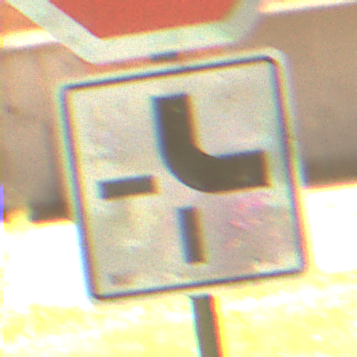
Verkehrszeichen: VerlaufVorfahrtsstrasse4
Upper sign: Stop
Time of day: Midday
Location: Outdoor (Nature)
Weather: PartlyCloudy
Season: NotSpecified
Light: Natural